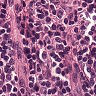
Metastatic tissue present: no